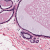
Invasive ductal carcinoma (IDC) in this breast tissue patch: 0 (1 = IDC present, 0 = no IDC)